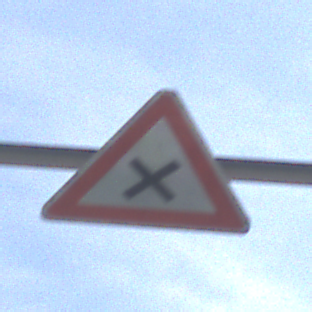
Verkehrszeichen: KreuzungOderEinmuendung
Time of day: MorningAfternoon
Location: Outdoor (Urban)
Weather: PartlyCloudy
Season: NotSpecified
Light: Natural